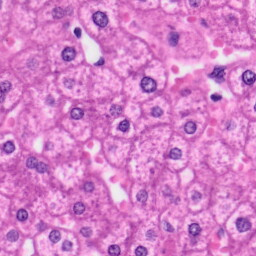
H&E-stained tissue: Liver